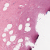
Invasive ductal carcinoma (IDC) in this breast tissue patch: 0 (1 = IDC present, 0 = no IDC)